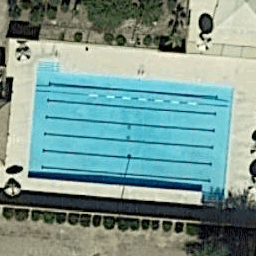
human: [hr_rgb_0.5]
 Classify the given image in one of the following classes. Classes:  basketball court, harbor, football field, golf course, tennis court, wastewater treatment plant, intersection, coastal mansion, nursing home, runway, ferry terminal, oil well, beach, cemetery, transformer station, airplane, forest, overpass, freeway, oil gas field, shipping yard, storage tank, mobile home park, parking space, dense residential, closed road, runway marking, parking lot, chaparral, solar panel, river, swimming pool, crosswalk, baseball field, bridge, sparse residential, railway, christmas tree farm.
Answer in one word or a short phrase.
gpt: swimming pool